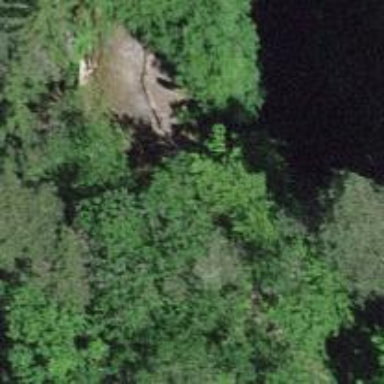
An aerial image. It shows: Natural cliff.